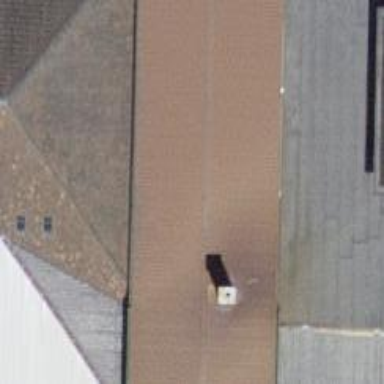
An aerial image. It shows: Flat roof building.